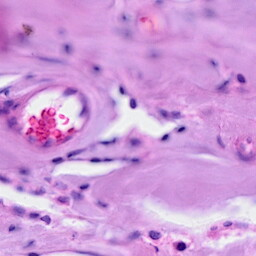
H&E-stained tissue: Breast